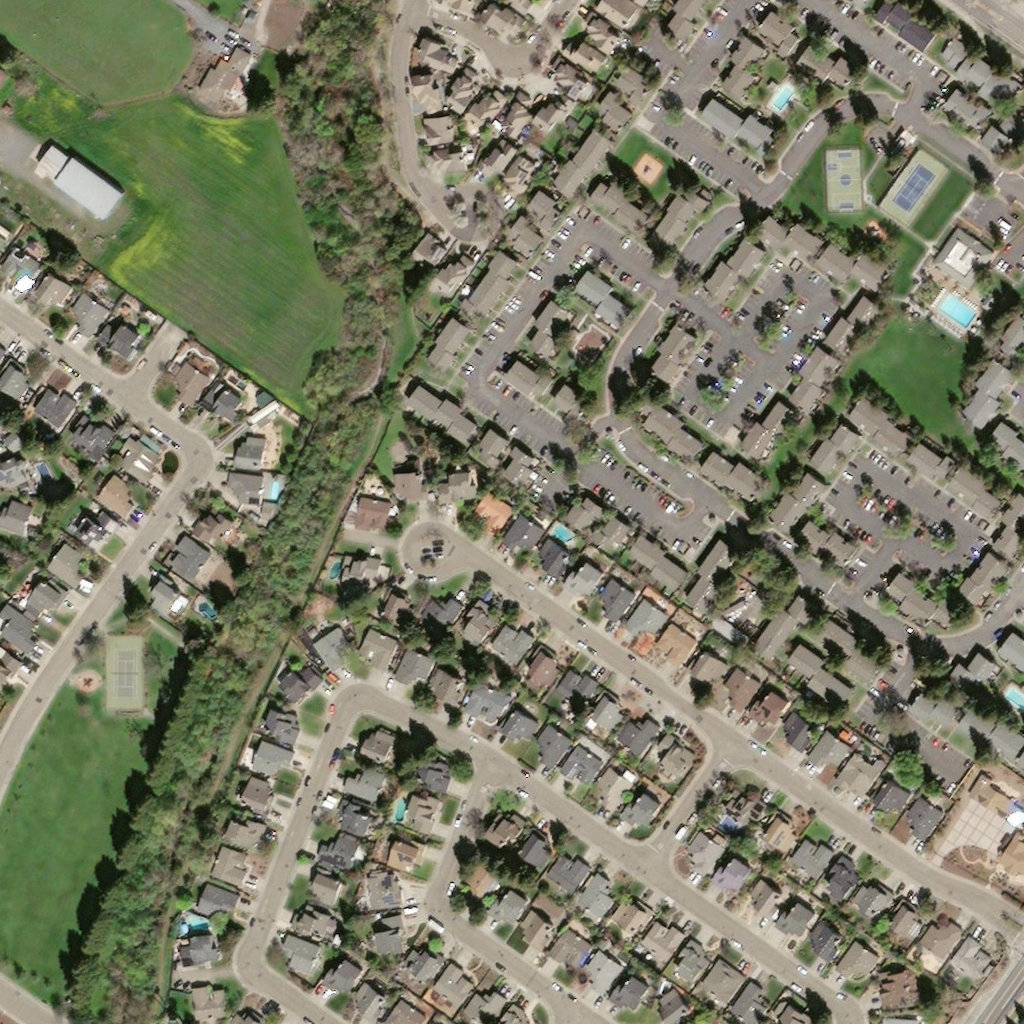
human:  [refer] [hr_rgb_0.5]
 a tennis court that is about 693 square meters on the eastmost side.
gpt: <box>[[85, 14, 92, 22, 0]]</box>